Question: I don't really suppose to get this error/bug, but it took place
I've created a project using swift for iPad, set Deployment Target to 7.0
IB: (last view have some UI elements)

But on iPad it shows a blank screen(the last view), the screen with two buttons shows normally. Simulator iOS shows as expected (right)
I use OS X Yosemite i Xcode 6.01
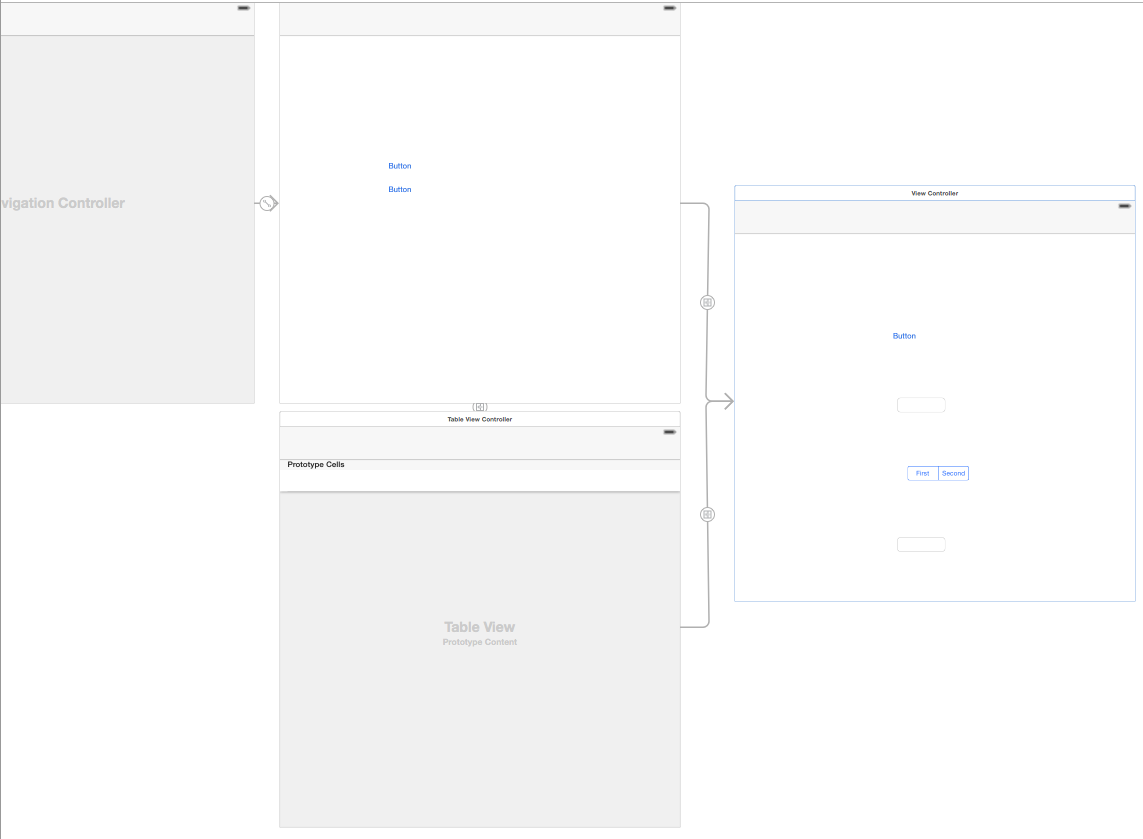
Answer: If you have auto layout on you can get some weird results.
If you go to Editor>Resolve Auto Layout Issues> Update Frames, you might find that your UI elements aren't where Interface Builder shows them.